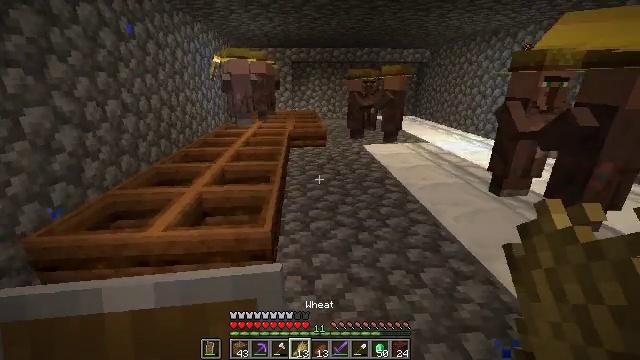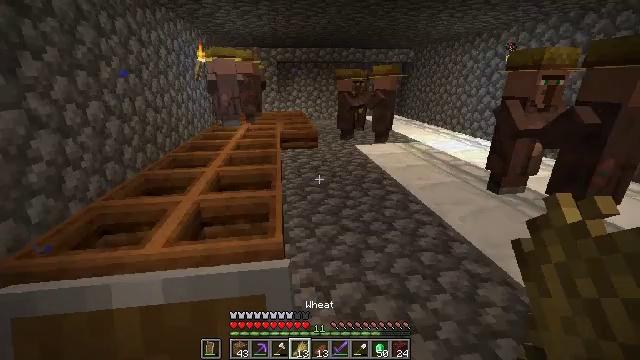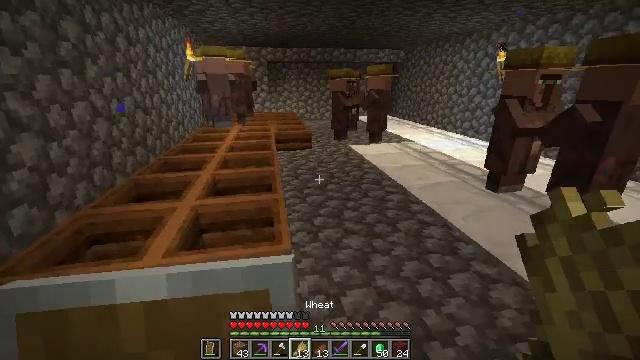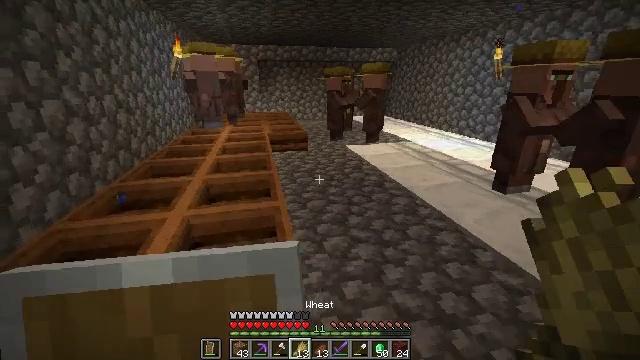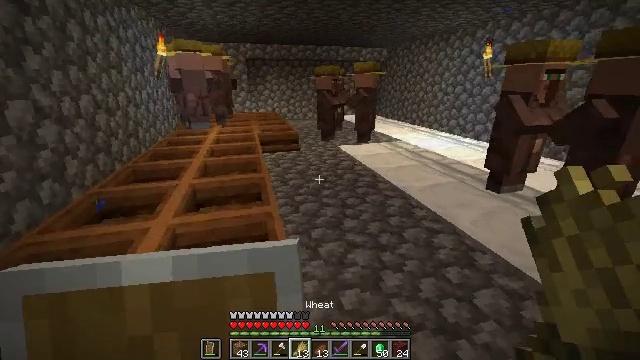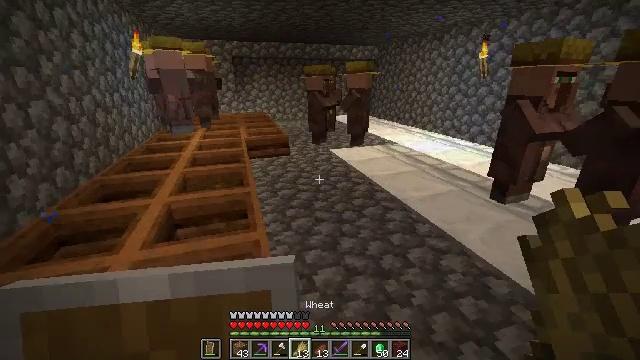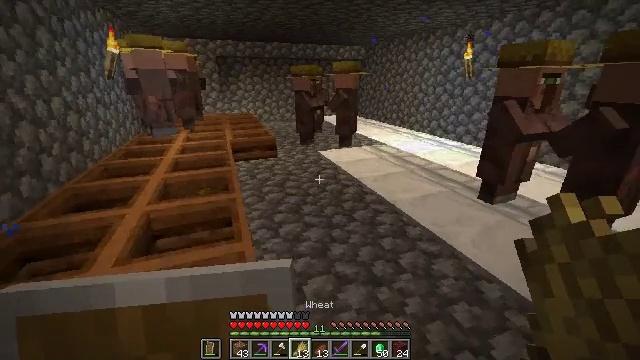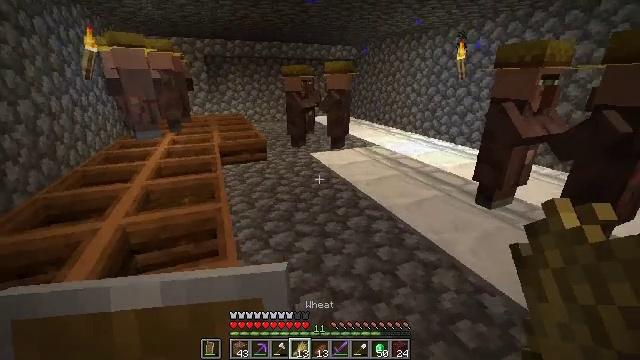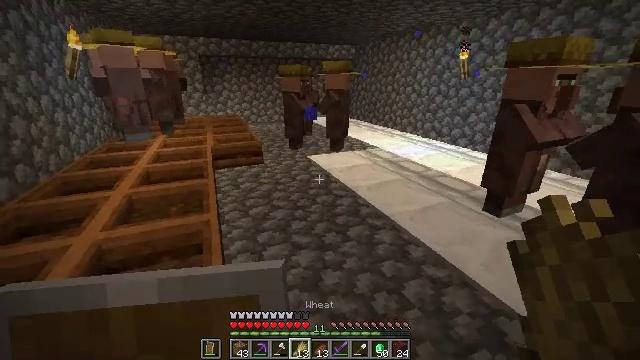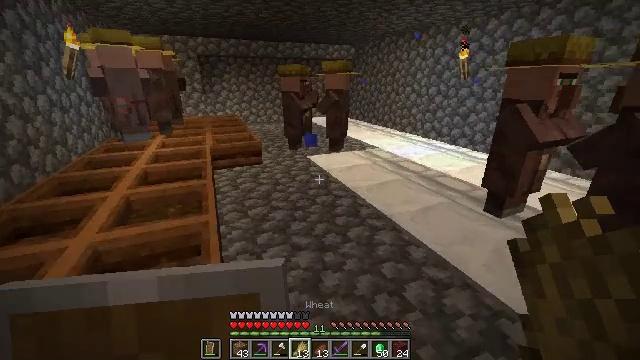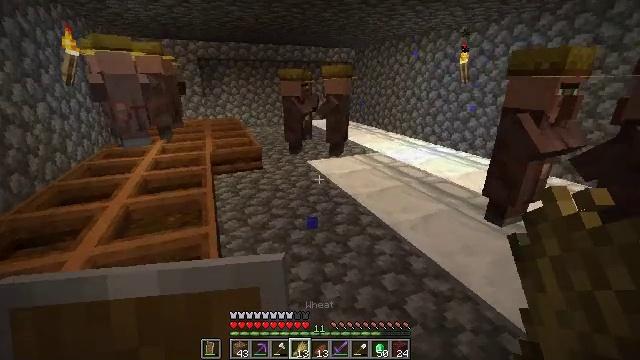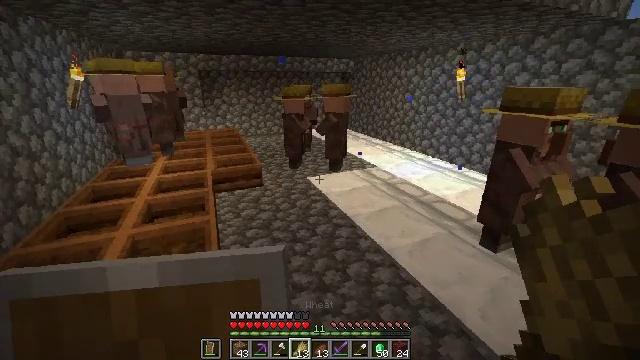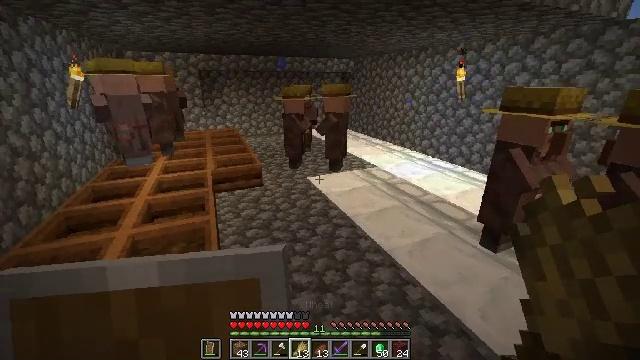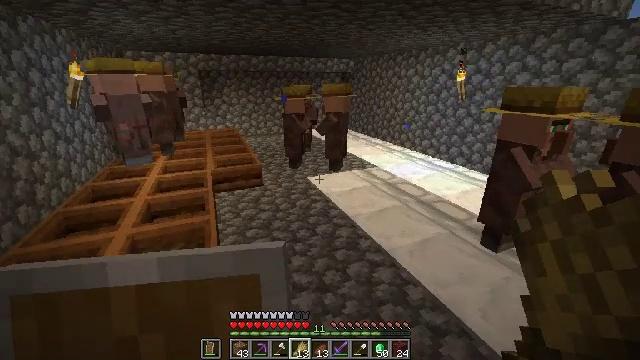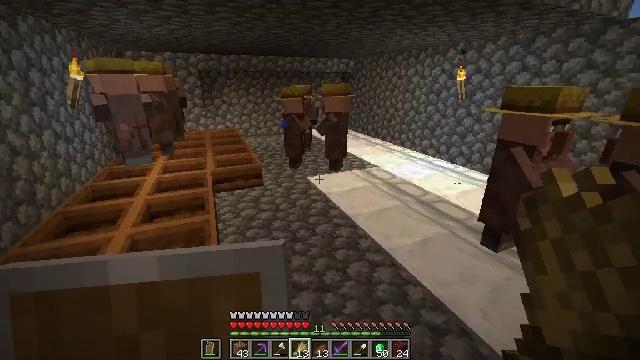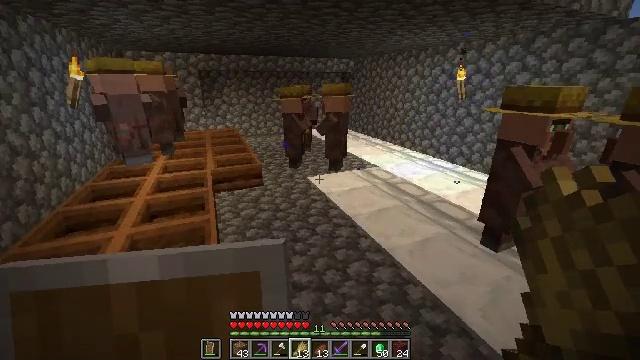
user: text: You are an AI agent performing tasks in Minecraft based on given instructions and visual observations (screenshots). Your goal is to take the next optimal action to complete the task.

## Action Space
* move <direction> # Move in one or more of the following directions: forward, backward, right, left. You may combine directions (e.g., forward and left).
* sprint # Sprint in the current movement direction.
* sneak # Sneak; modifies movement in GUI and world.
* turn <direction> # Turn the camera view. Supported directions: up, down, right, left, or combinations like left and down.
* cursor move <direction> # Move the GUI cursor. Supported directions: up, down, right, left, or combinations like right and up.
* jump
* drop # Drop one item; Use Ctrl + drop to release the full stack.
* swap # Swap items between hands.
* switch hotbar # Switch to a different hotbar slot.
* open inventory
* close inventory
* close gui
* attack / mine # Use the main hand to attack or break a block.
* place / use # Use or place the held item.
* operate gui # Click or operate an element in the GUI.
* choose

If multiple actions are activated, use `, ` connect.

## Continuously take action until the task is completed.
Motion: motion action
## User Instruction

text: Drop wheat from the inventory.
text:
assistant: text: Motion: move forward and move left, turn right
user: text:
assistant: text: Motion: move forward, turn right
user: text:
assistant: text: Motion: move forward, turn right
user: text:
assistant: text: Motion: move forward, turn right
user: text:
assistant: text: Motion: move forward, turn right
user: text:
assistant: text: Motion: move forward, turn right
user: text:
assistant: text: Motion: move forward, turn right
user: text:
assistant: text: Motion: no_op
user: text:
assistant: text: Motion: no_op
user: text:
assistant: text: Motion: no_op
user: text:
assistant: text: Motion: no_op
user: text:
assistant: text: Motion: no_op
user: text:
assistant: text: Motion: no_op
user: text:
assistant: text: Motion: no_op
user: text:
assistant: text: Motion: no_op
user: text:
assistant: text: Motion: no_op
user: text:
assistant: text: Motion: no_op
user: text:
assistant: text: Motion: move forward
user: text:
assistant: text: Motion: move forward and move left, turn right
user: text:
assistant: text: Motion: move forward and move left, turn right
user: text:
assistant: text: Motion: move forward and move left, turn right
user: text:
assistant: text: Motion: move forward and move left, turn right
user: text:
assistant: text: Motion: move forward and move left, turn right
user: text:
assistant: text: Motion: move forward and move left, turn right
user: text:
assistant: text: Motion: move left, turn right
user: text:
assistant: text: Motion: move left, turn right
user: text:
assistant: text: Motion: move left, turn right
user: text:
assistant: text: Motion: turn right
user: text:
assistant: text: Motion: turn right
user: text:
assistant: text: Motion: turn right